Interaction volume radius: 5 \u00c5
Interaction volume height: 20 \u00c5
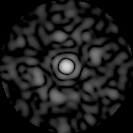
Disorder parameter: 0.8126